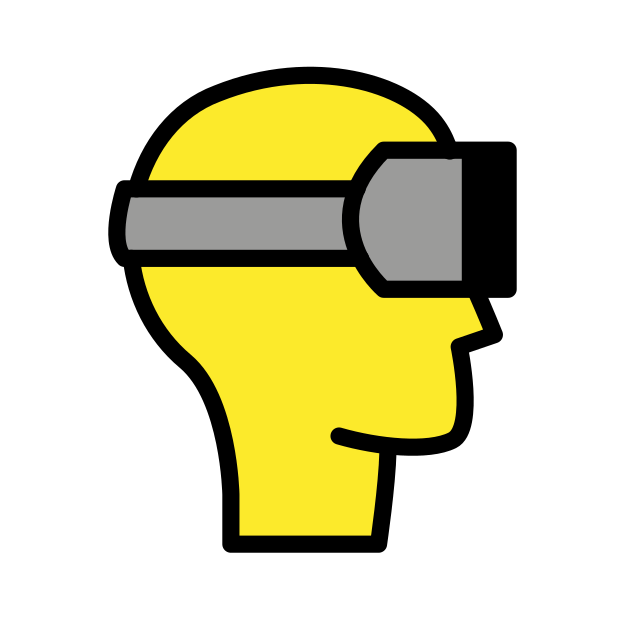
virtual reality